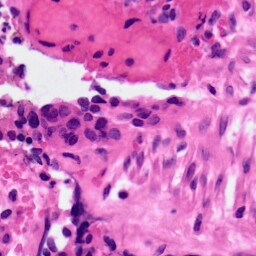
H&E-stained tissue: Ovarian